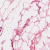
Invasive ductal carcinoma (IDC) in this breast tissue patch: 0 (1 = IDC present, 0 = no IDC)